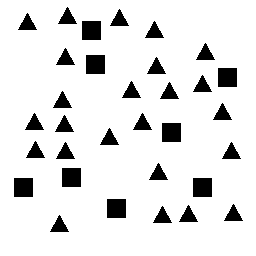
Squares: 8
Triangles: 24
Stars: 0
Total shapes: 32